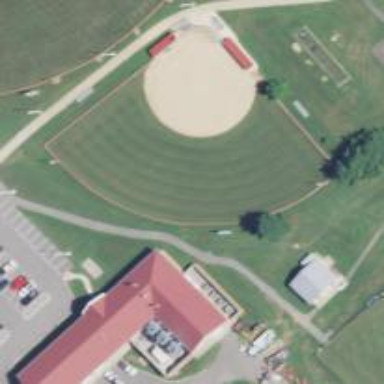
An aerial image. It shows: Baseball pitch for leisure land activities.